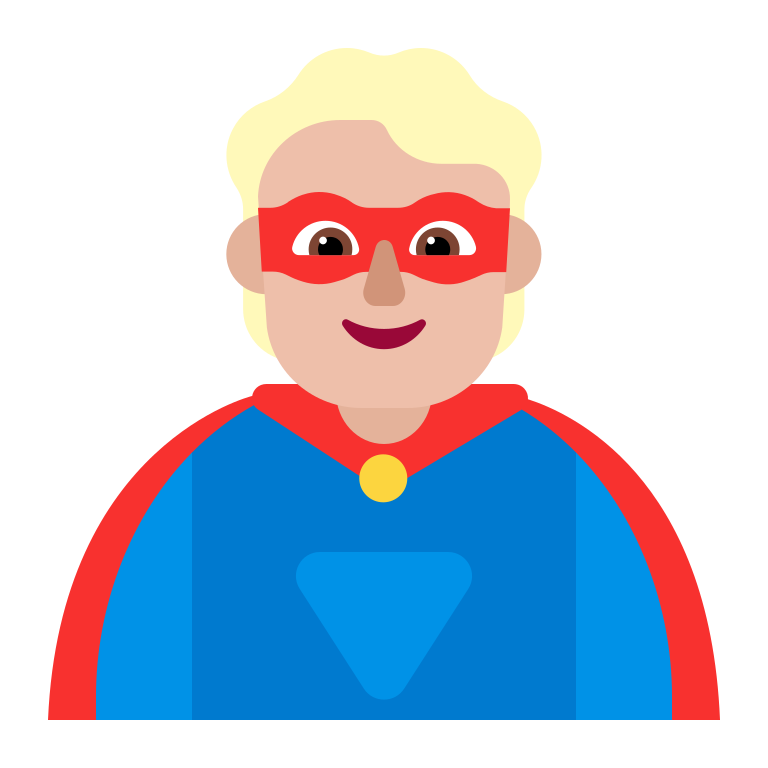
person superhero flat  light